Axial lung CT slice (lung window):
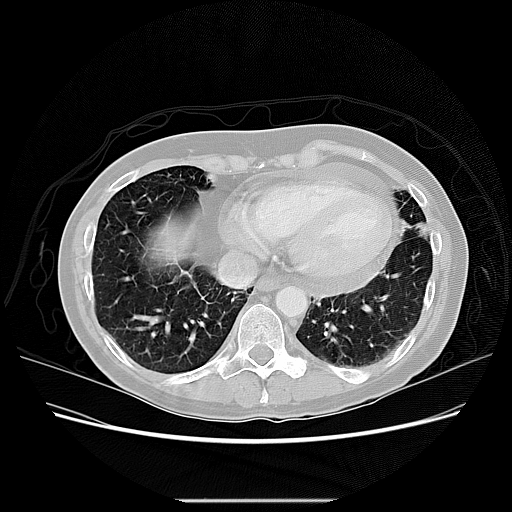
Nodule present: no